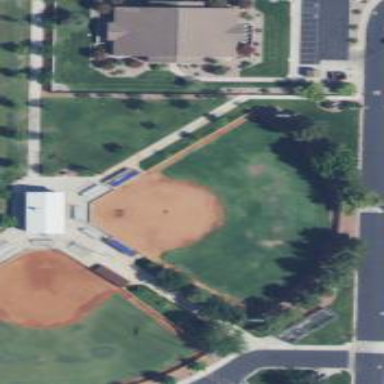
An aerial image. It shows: Grass pitch designated for baseball.